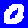
Digit: 0